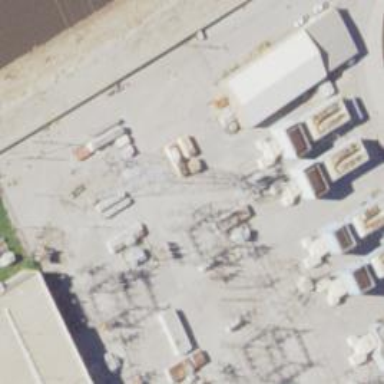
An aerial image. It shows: Generator is pictured.